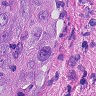
Metastatic tissue present: yes